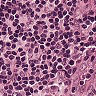
Metastatic tissue present: no